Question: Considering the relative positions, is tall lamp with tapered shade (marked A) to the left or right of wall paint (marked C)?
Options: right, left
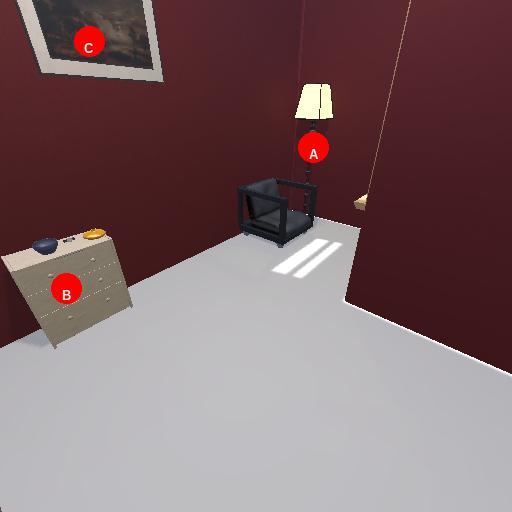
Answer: right